Field crop: maize
Growth stage: 2
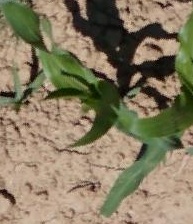
Species: maize